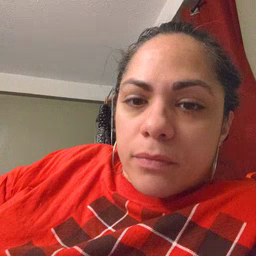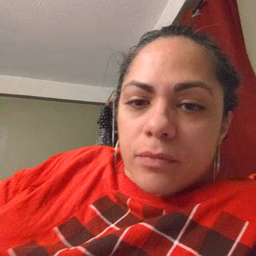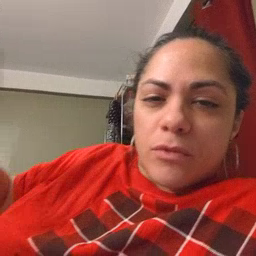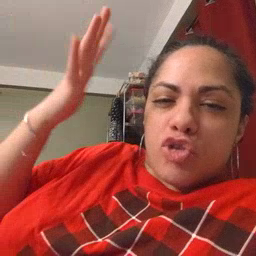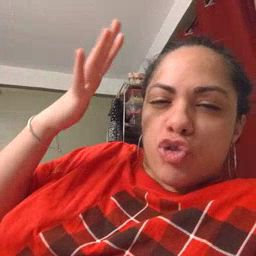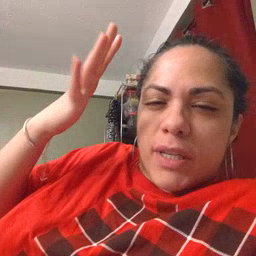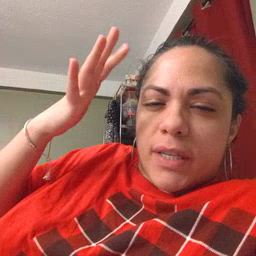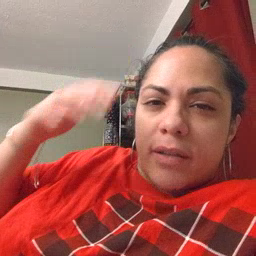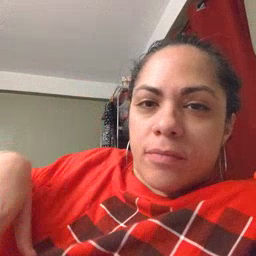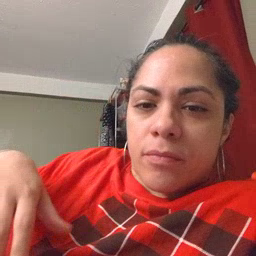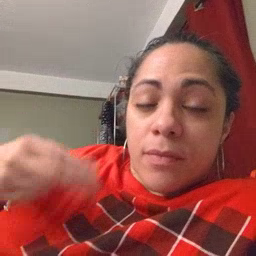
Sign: tree